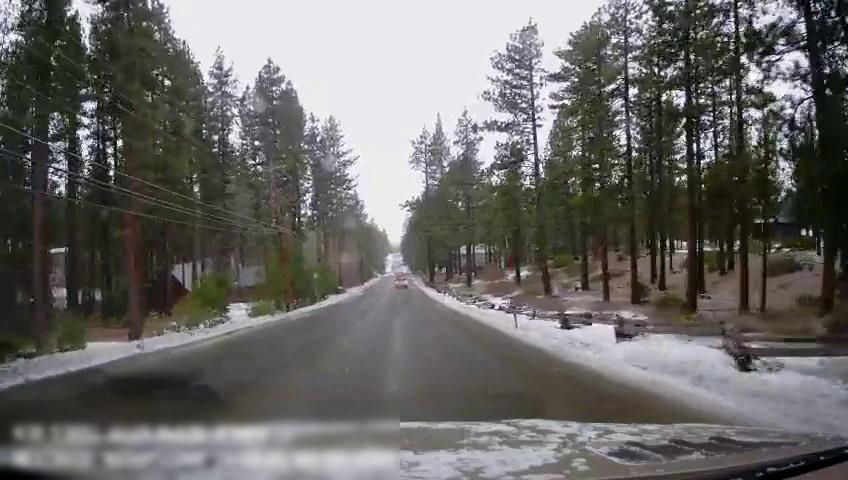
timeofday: Day
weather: Snowy
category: Drivable Space